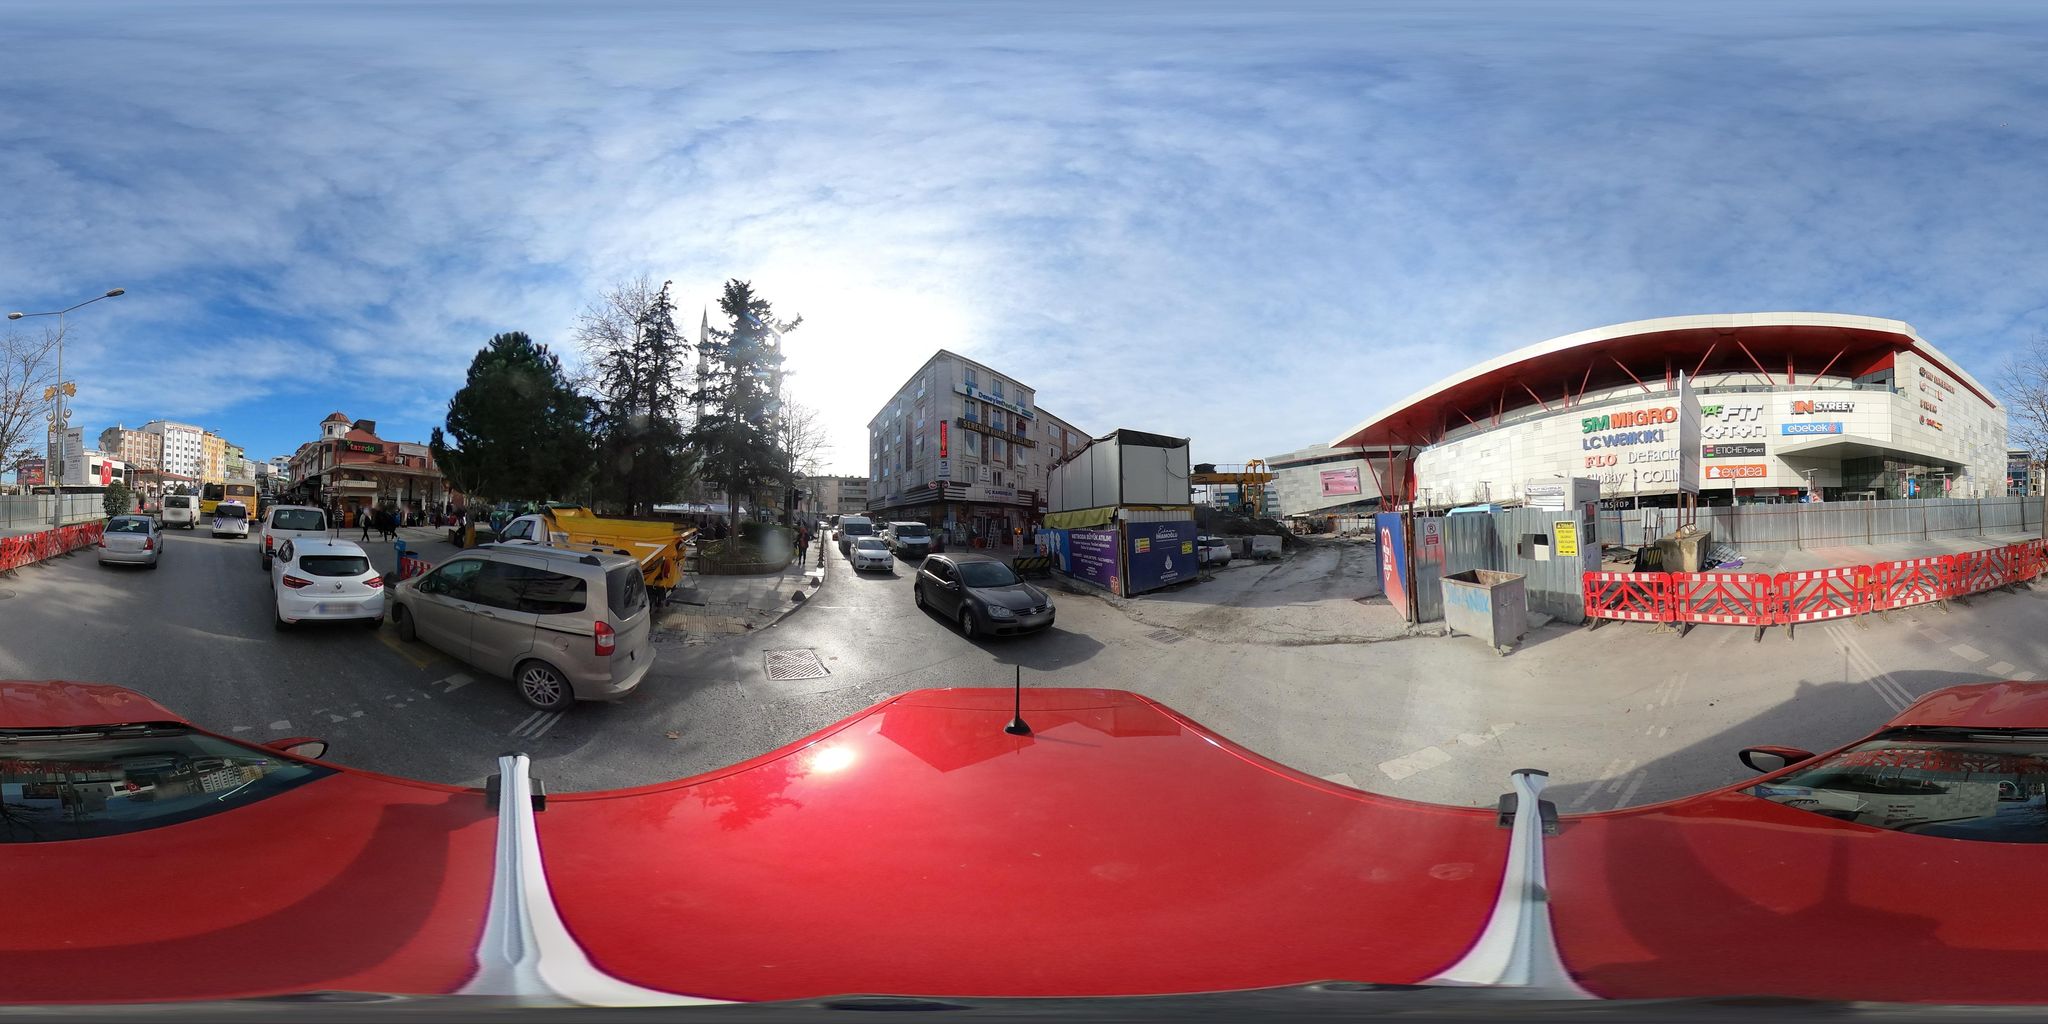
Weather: clear
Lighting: day
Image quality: good
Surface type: cycling surface
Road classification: primary, tertiary
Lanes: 1.0
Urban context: urban centre
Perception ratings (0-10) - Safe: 2.02, Lively: 4.82, Beautiful: 2.69, Boring: 2.99, Depressing: 4.02, Wealthy: 0.8